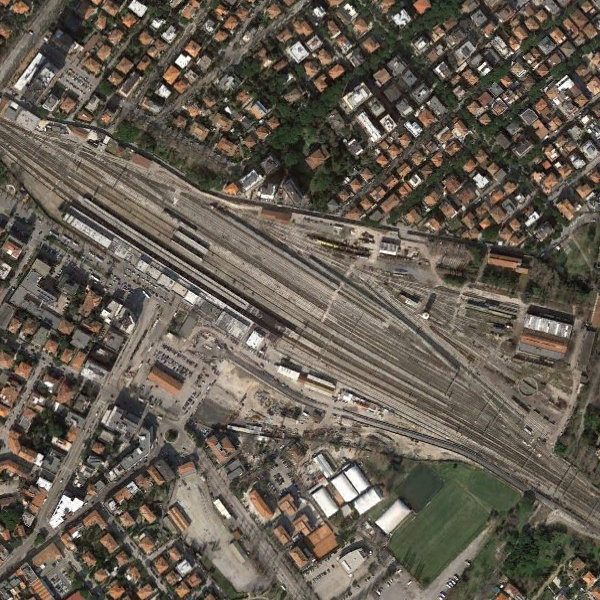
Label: RailwayStation